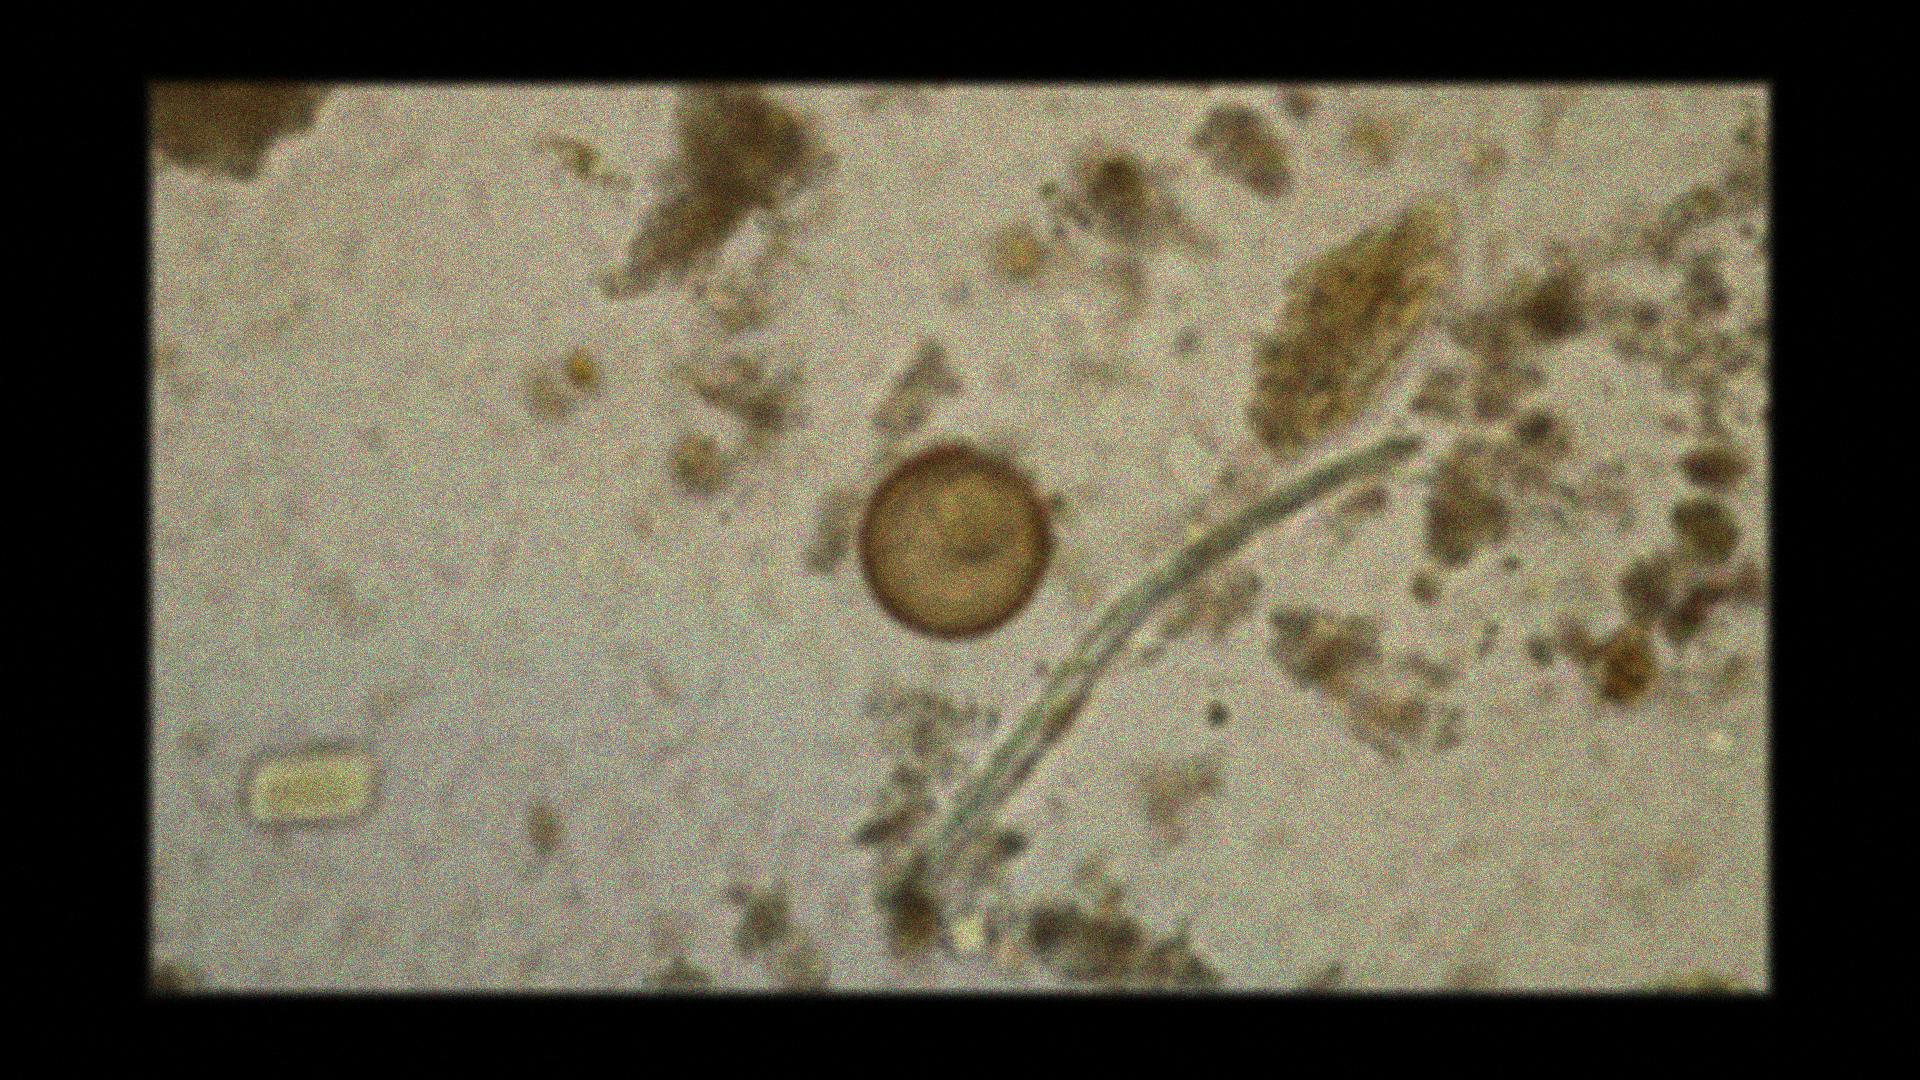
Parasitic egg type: Hymenolepis diminuta